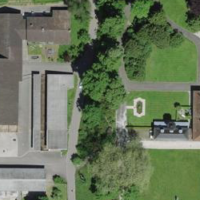
EUNIS habitat code: 55
Species observed at this site:
Portulaca oleracea